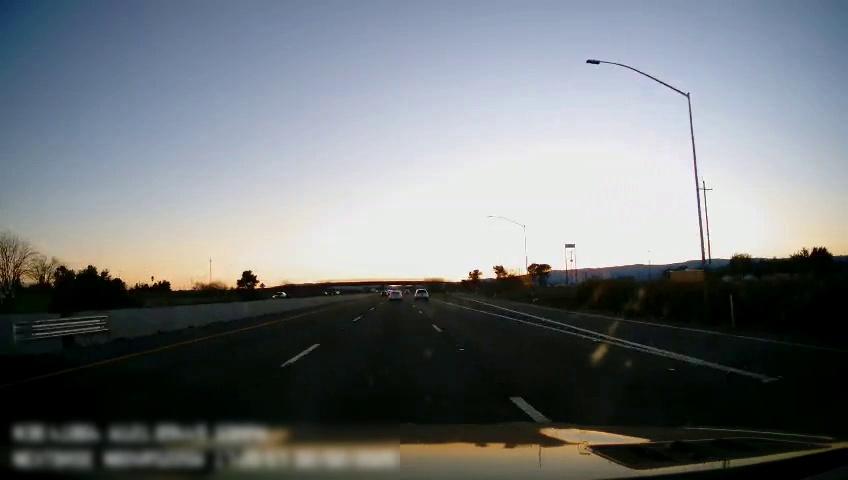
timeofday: Day
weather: Sunny
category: Drivable Space
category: Vehicles | Car
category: Vehicles | SUV
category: Vehicles | Car
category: Lanes | Current Lane
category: Lanes | Current Lane
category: Lanes | Alternate Lane
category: Lanes | Alternate Lane
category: Lanes | Alternate Lane
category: Lanes | Alternate Lane